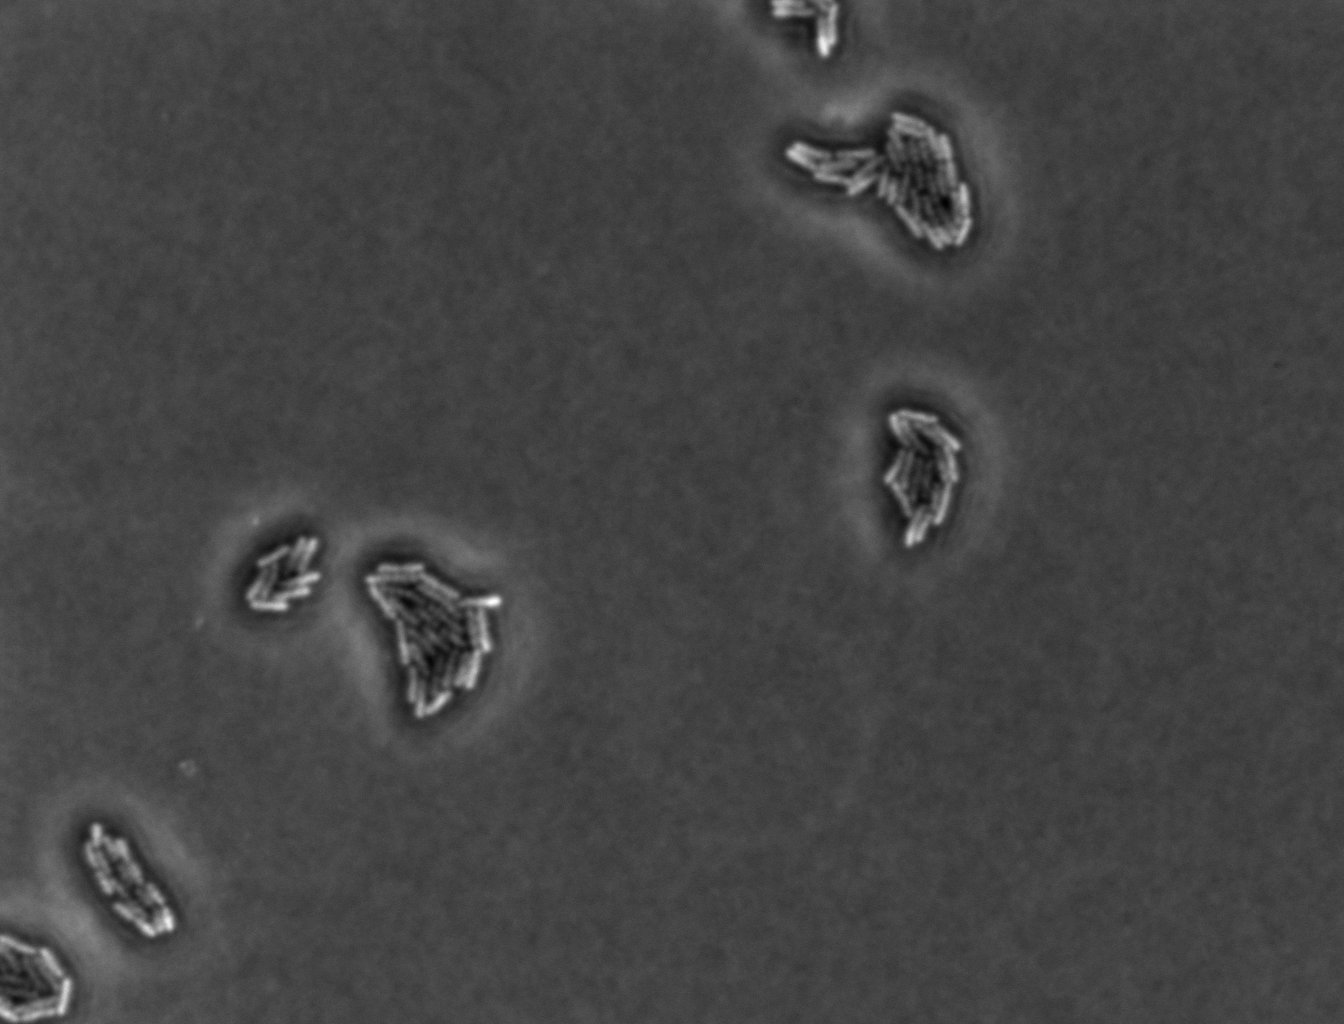
various_fewshot